Field crop: maize
Growth stage: 2
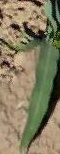
Species: maize